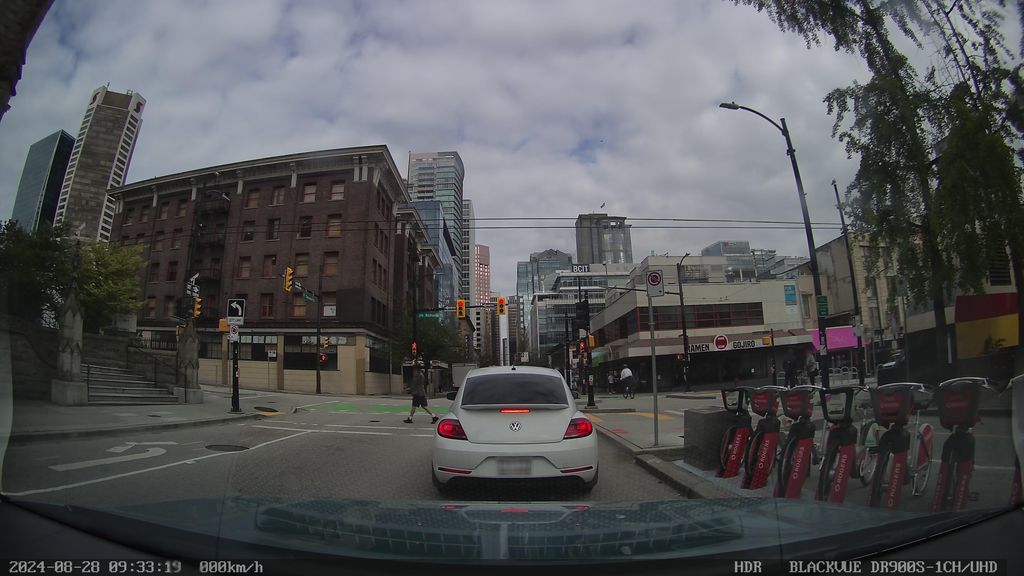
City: vancouver